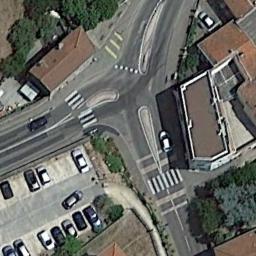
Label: intersection